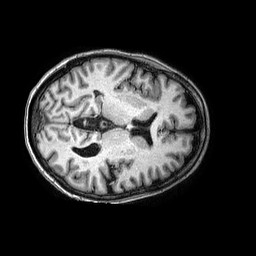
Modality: T1w
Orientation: axial
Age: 60
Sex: female
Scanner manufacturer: philips
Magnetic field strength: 3 T
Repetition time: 0.006682 s
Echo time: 0.002998 s